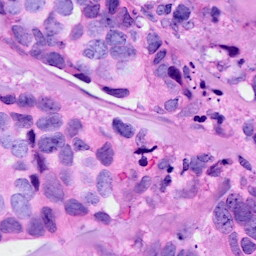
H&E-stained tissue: Breast